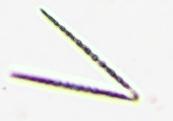
Label: Thalassionema